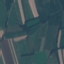
Label: AnnualCrop